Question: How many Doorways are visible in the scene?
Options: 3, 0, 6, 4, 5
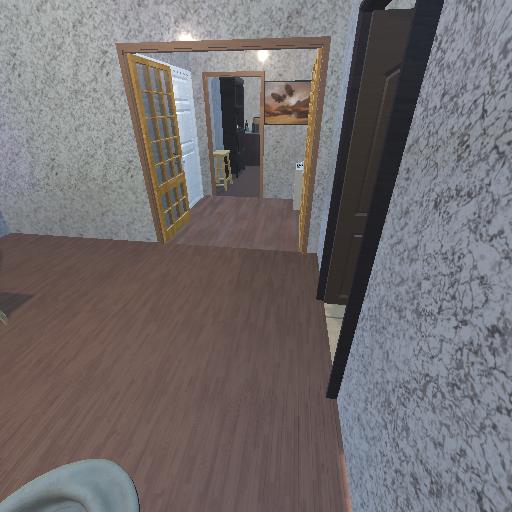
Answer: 3